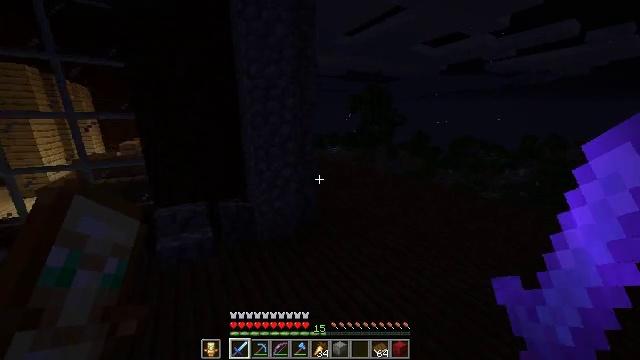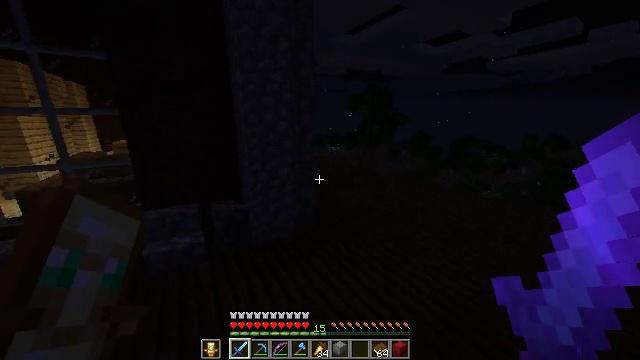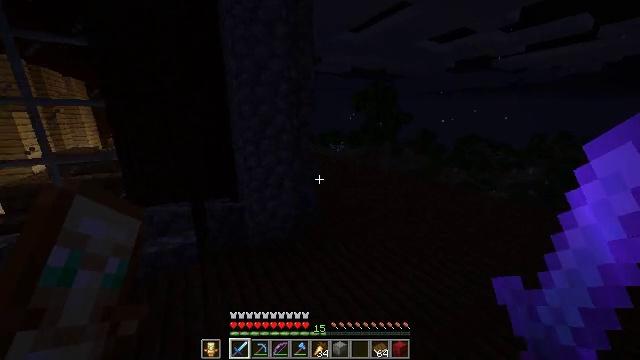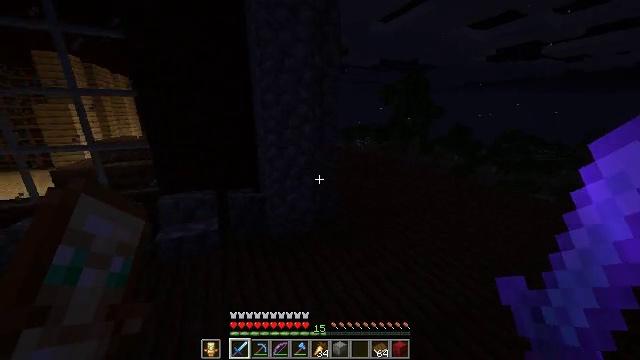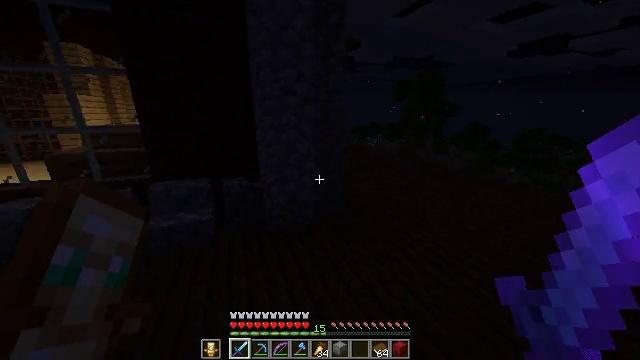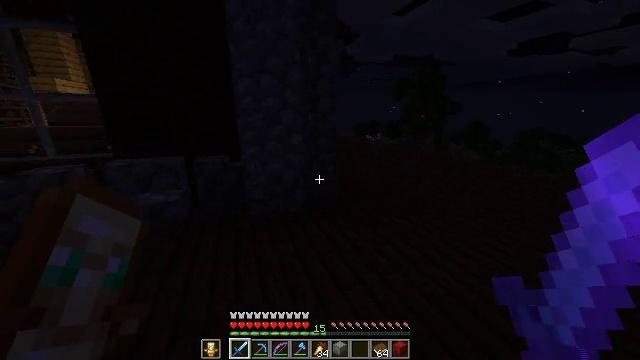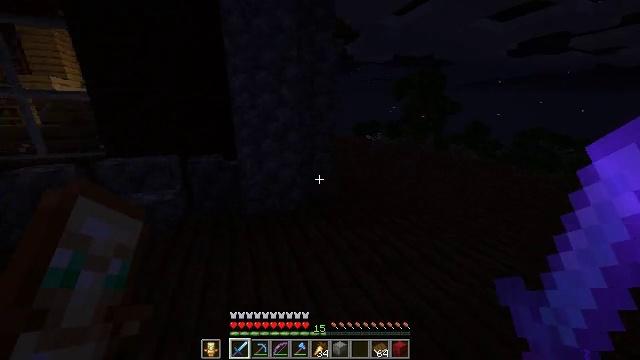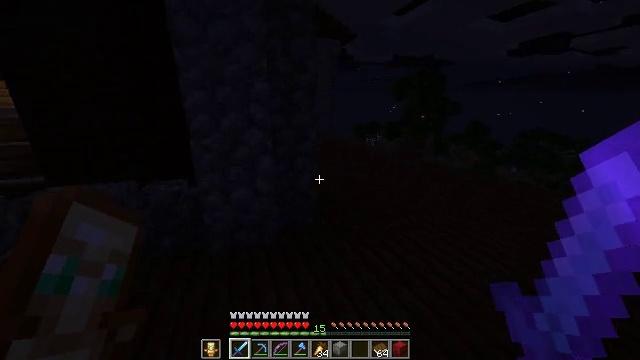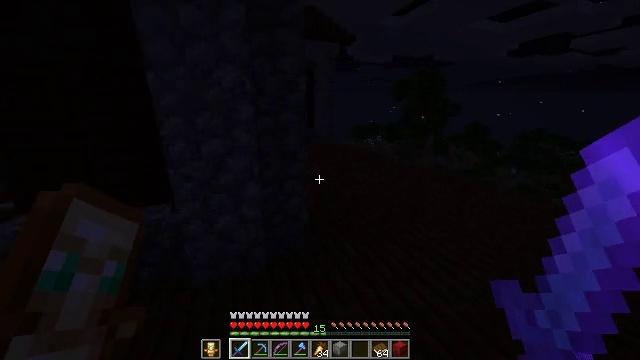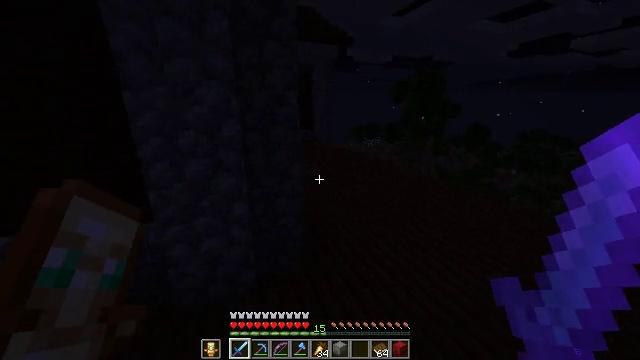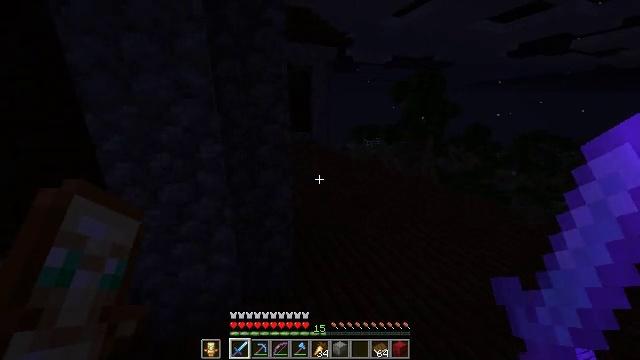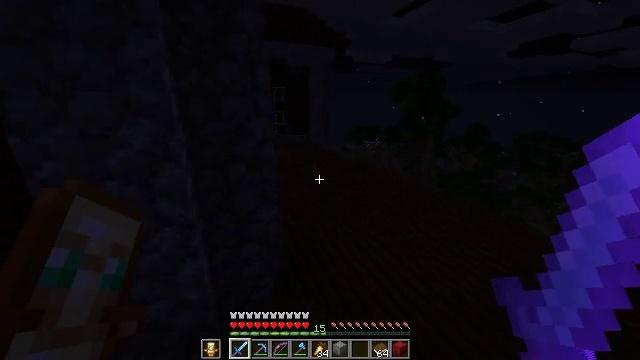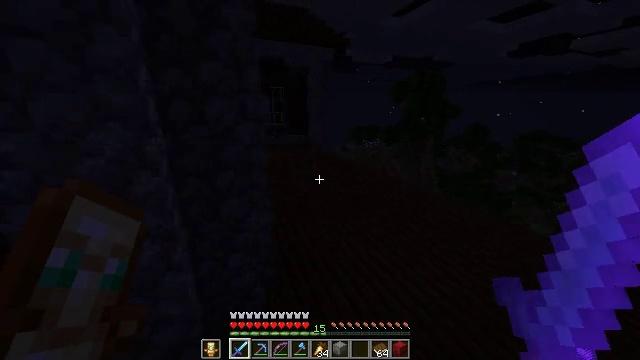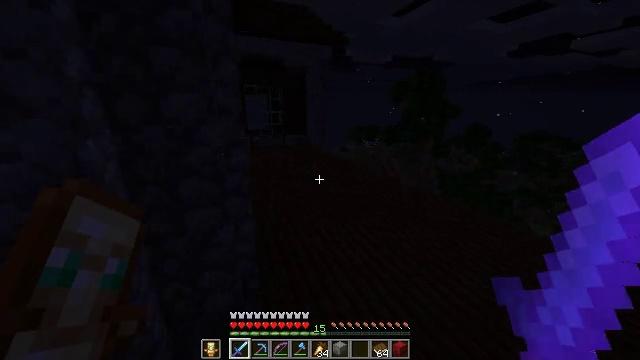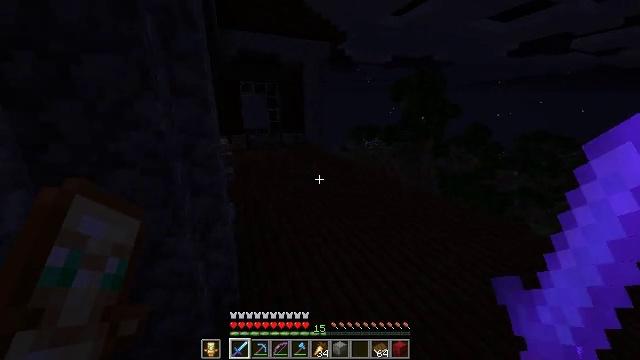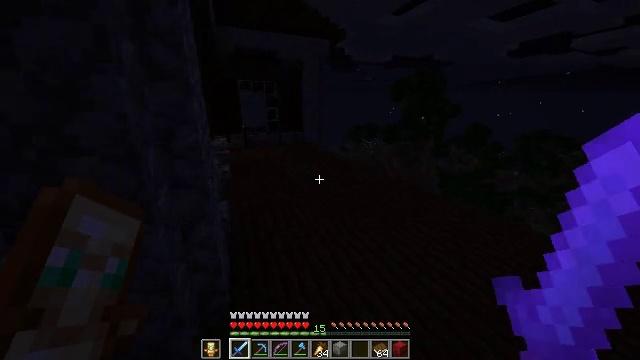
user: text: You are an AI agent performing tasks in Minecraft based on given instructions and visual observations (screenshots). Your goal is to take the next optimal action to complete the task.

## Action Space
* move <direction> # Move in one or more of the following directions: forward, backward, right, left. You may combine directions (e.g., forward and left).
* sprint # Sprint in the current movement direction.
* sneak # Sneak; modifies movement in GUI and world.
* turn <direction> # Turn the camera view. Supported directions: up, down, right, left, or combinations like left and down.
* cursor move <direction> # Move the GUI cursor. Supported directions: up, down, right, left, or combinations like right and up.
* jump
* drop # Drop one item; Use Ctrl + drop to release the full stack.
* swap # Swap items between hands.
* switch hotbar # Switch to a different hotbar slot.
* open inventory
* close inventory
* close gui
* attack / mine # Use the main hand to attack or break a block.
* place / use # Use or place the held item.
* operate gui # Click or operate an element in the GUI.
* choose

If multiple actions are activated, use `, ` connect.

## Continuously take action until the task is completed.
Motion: motion action
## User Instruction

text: Break the glass pane to collect it.
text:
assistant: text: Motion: move forward and move right, sprint, jump
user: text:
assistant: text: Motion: move forward and move right, sprint, jump
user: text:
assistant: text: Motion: move forward and move right, sprint, turn left and down, jump
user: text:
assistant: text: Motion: move forward and move right, sprint, turn left, jump
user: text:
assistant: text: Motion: move forward and move right, sprint, jump
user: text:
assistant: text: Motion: move forward and move right, sprint, jump
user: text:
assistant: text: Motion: move forward and move right, sprint, jump
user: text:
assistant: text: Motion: move forward and move right, sprint, jump
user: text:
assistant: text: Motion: move forward and move right, sprint, jump
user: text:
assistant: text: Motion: move forward and move right, sprint, jump
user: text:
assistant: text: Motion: move forward and move right, sprint, jump
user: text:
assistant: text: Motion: move forward, sprint, jump
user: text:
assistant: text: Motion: move forward, sprint, jump
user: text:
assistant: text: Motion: move forward, sprint, jump
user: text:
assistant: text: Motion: move forward, sprint, jump
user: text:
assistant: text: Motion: move forward, sprint, jump
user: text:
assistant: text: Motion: move forward, sprint, jump
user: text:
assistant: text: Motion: move forward, sprint, jump
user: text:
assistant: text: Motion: move forward, sprint, jump
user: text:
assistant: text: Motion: move forward, sprint, turn left and up, jump
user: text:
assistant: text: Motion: move forward, sprint, turn left and up, jump
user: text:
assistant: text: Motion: move forward, turn left and up, jump
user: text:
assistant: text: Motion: move forward, turn left and up, jump
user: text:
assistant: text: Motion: move forward, jump
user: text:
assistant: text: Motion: move forward, jump
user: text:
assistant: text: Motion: move forward, jump
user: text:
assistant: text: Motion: move forward, jump
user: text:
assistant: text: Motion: move forward, turn left, jump
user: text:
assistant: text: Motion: move forward, turn left and up, jump
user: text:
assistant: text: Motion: move forward, turn left and up, jump